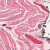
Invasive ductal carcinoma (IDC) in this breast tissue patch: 0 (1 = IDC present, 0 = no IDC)